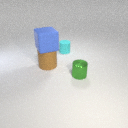
large blue rubber cube above large brown rubber cylinder